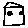
Label: house